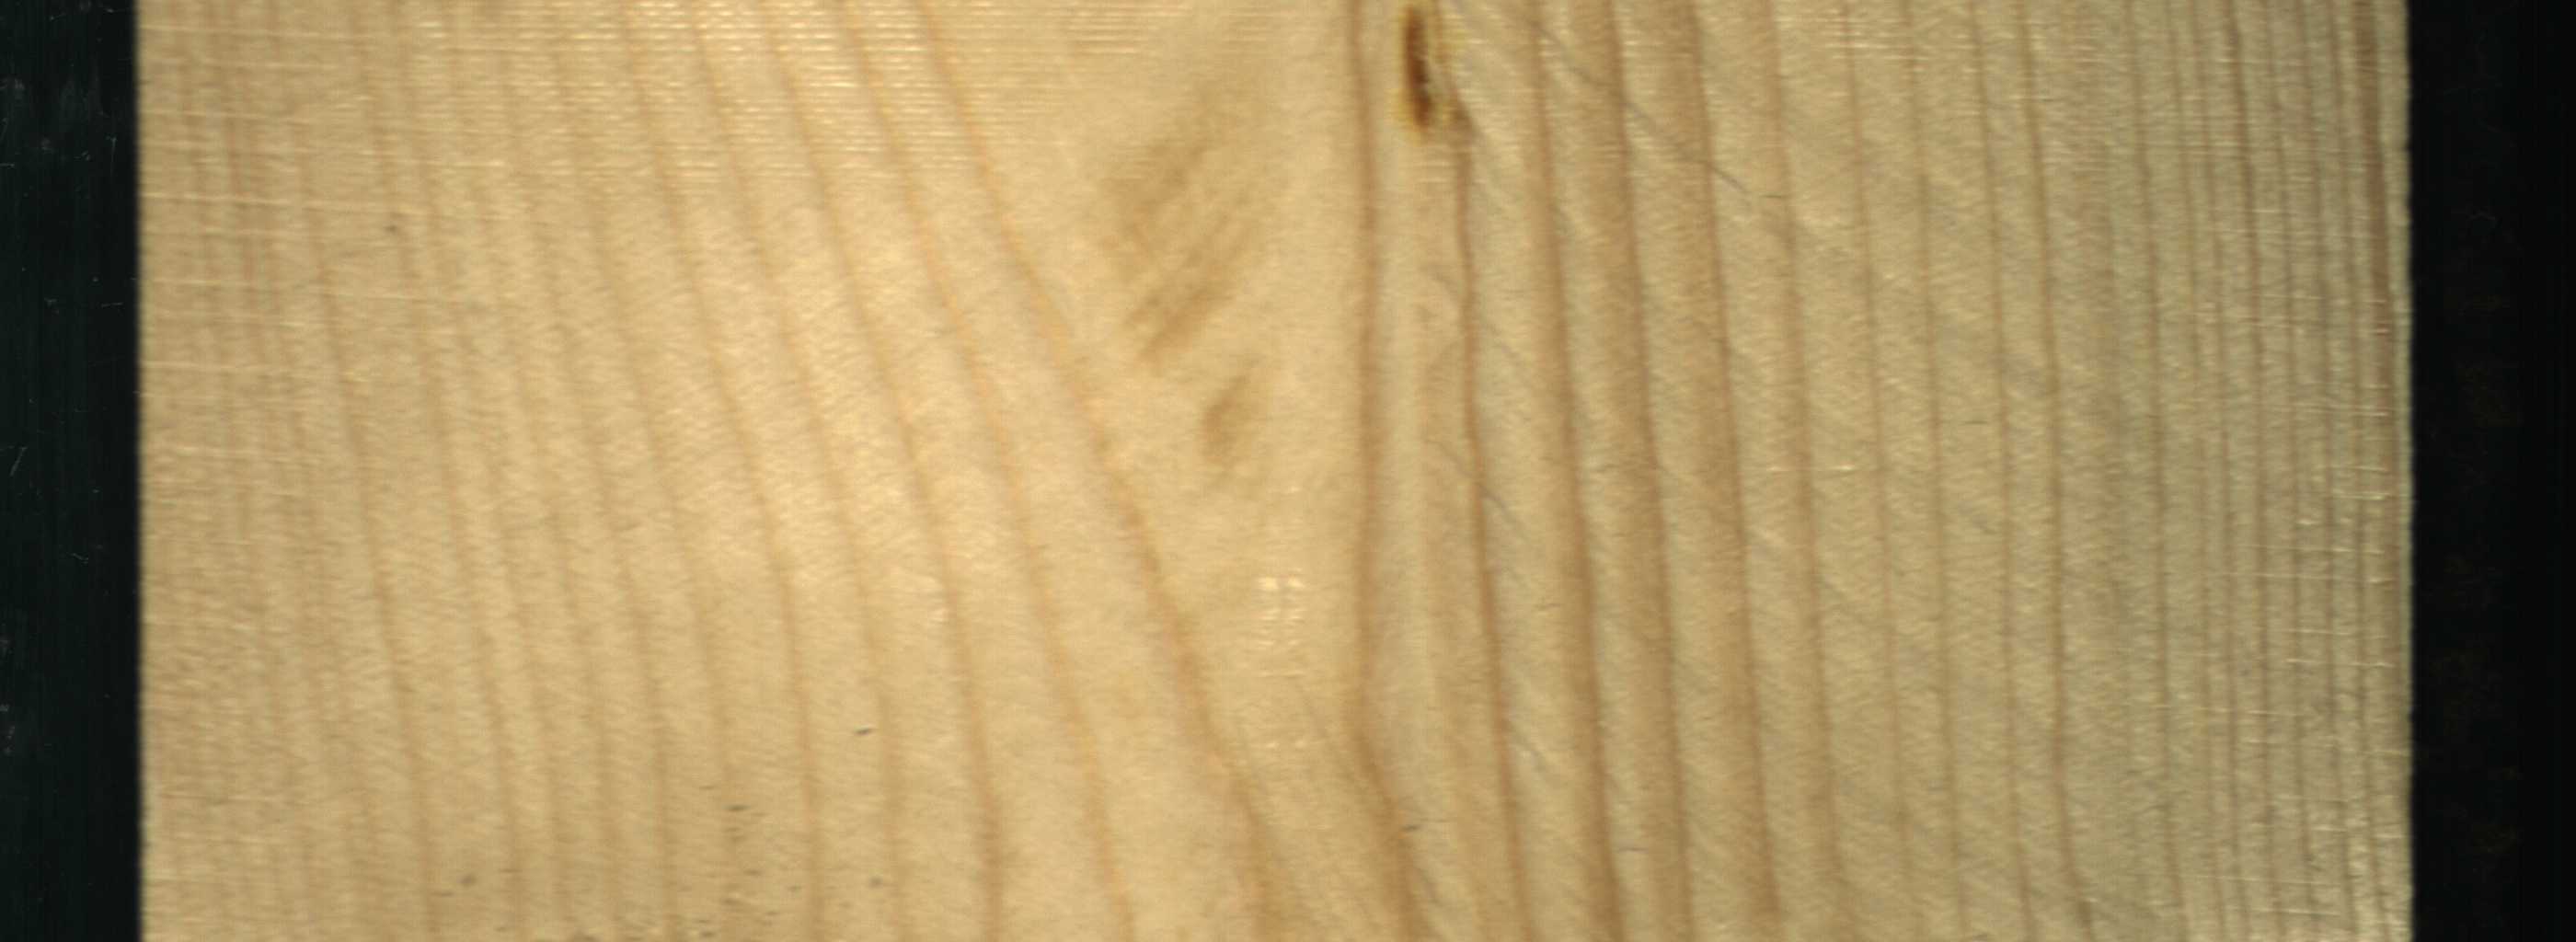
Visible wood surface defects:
resin